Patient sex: F
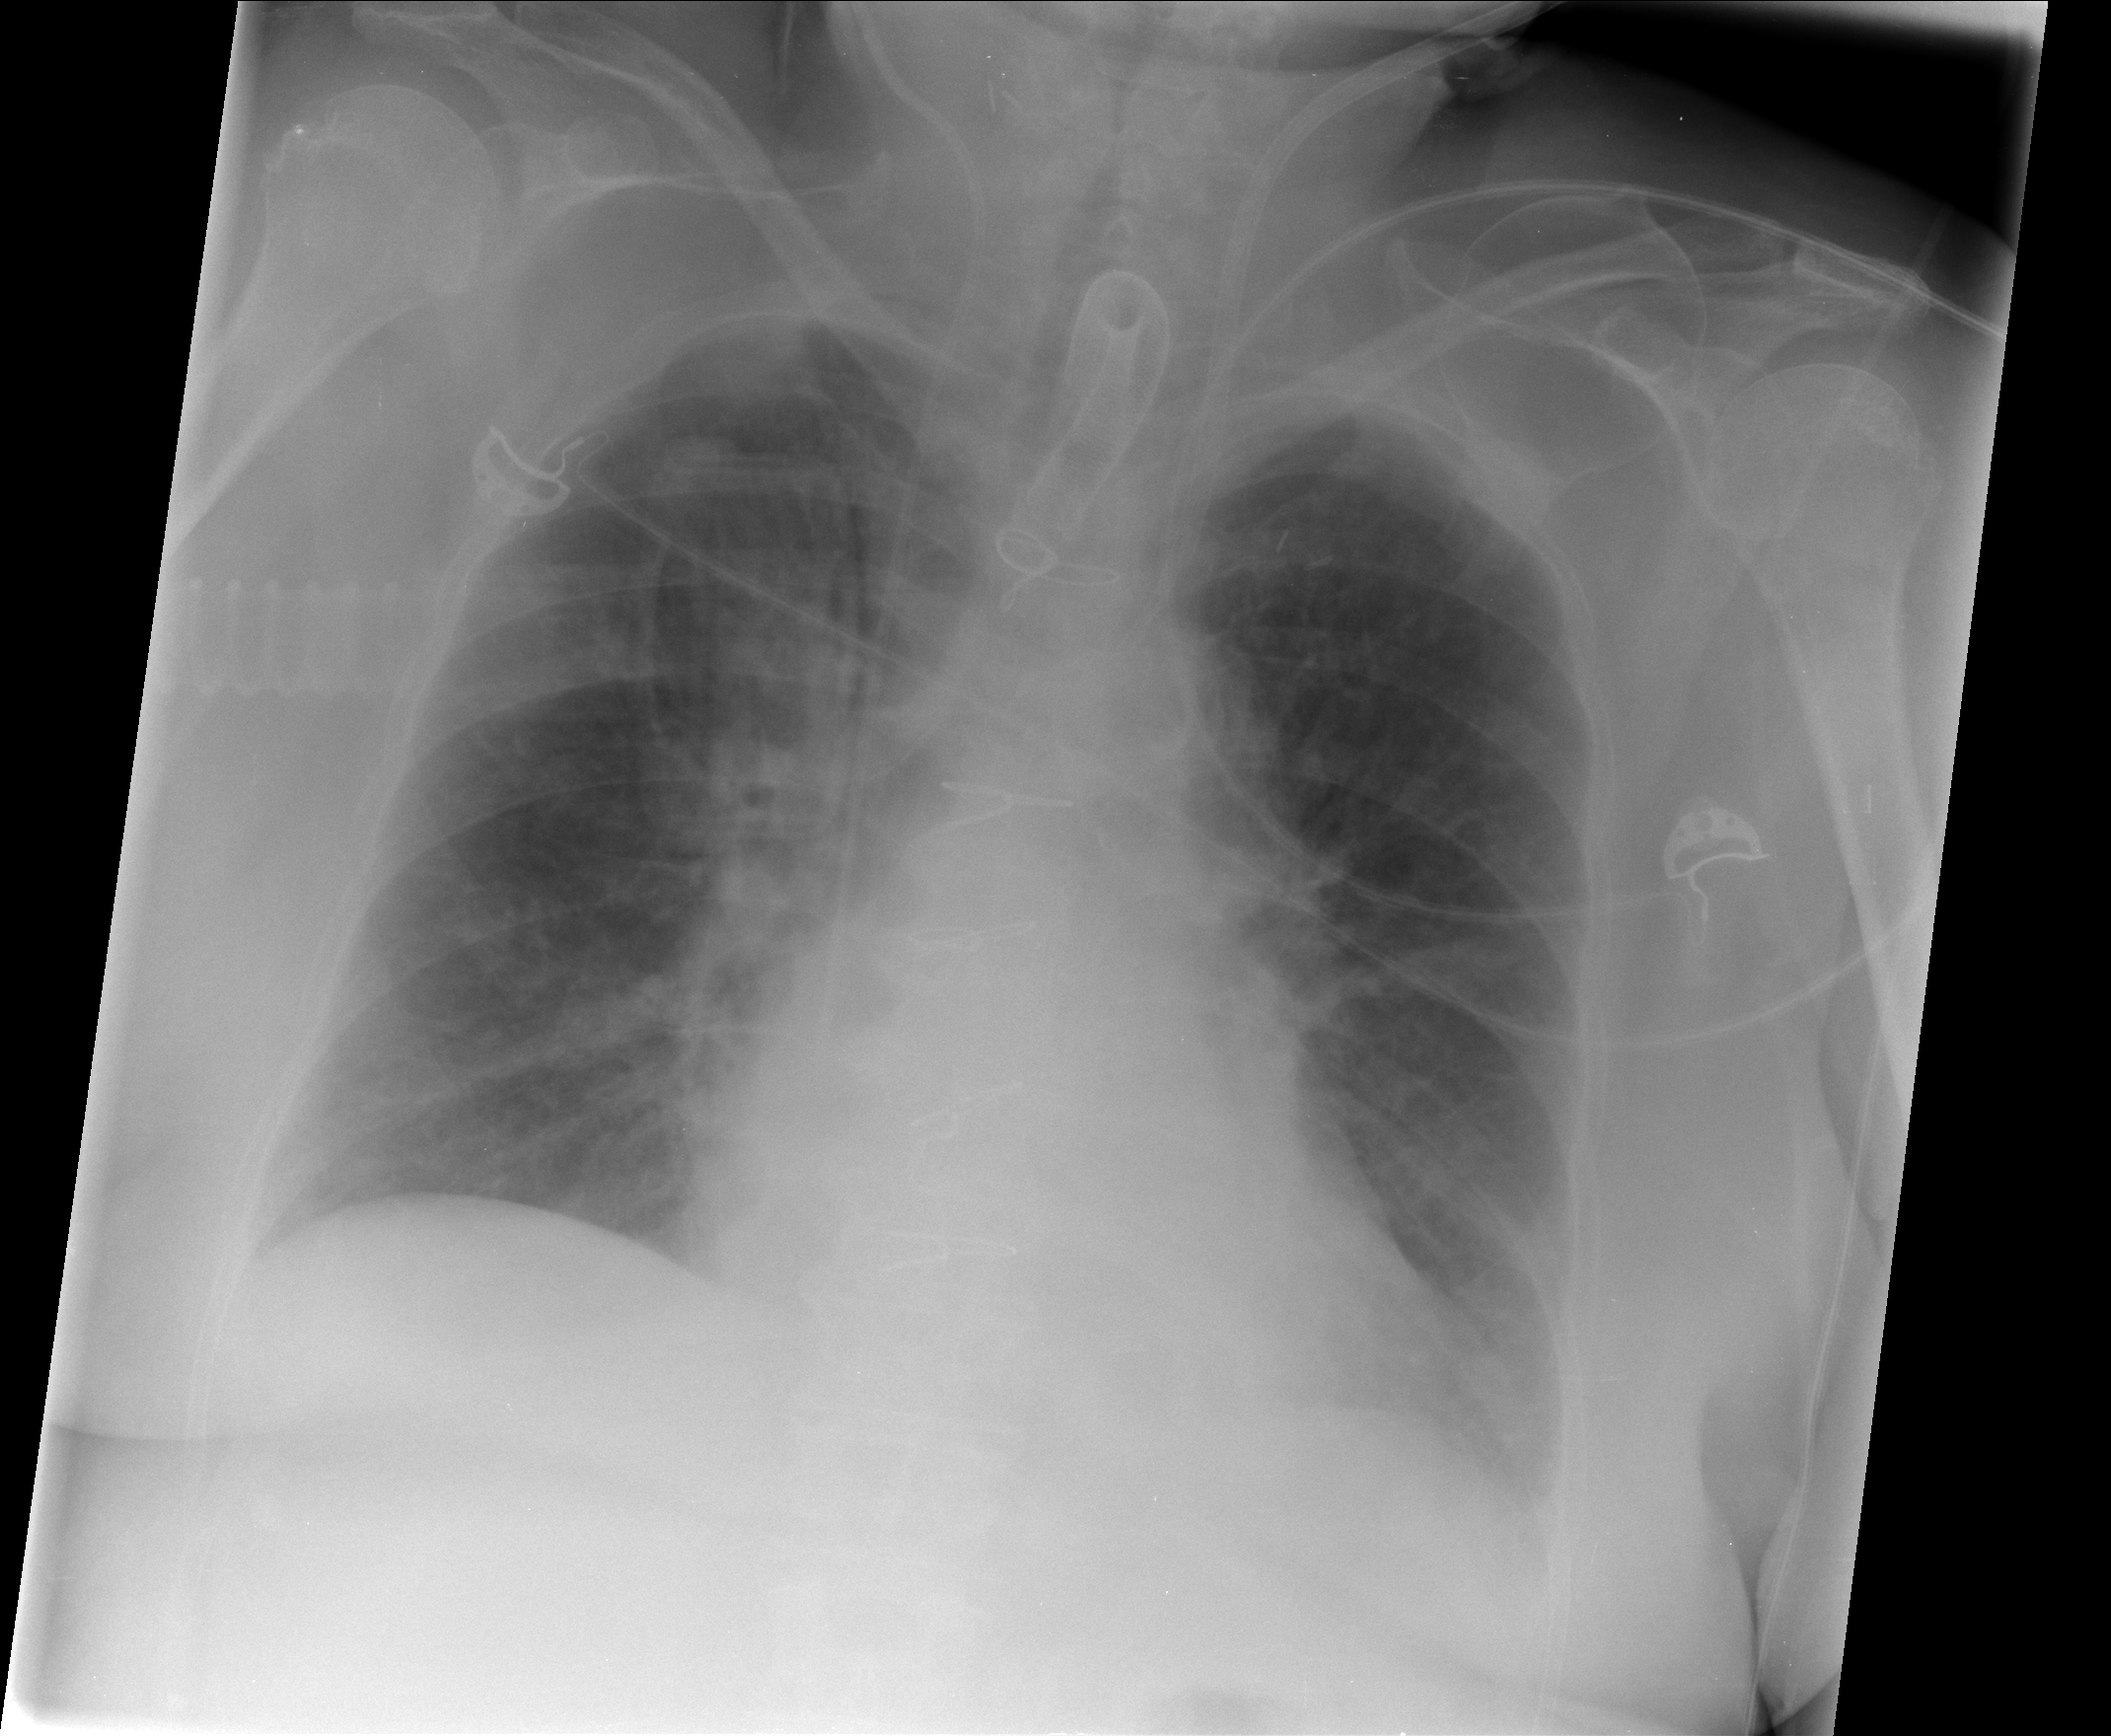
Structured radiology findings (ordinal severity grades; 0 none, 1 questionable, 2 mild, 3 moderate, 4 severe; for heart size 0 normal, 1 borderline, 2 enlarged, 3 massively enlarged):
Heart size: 2
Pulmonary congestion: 2
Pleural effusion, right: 0
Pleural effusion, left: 1
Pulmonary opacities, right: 0
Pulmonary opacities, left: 0
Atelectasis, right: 2
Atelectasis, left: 1